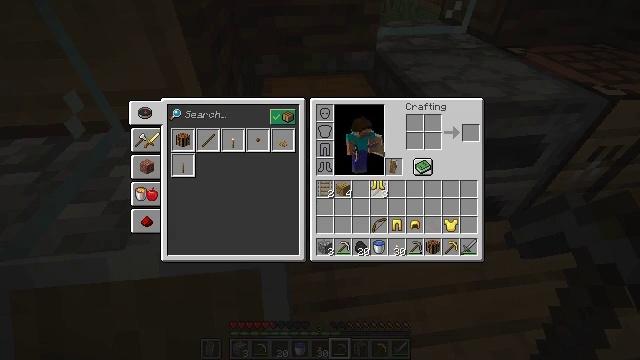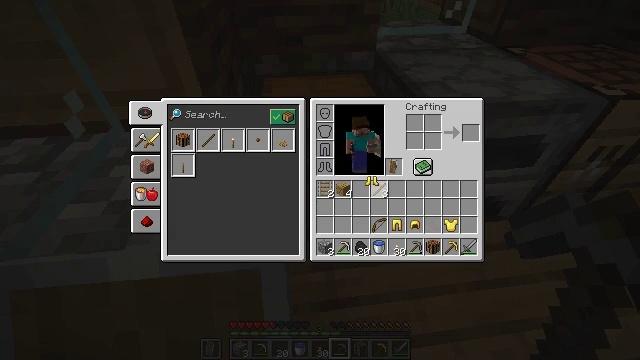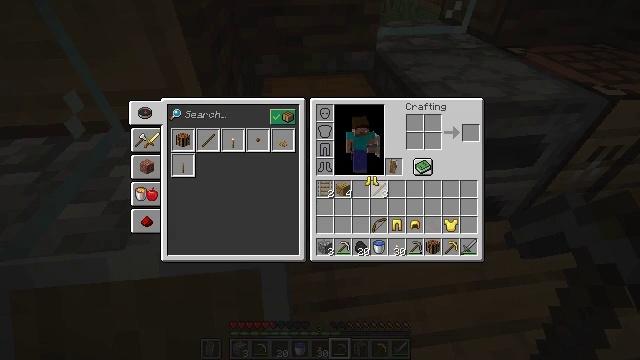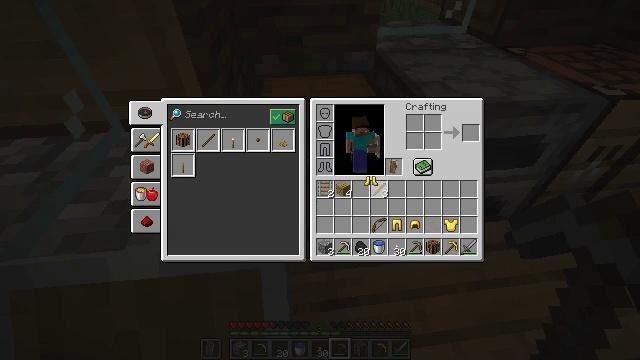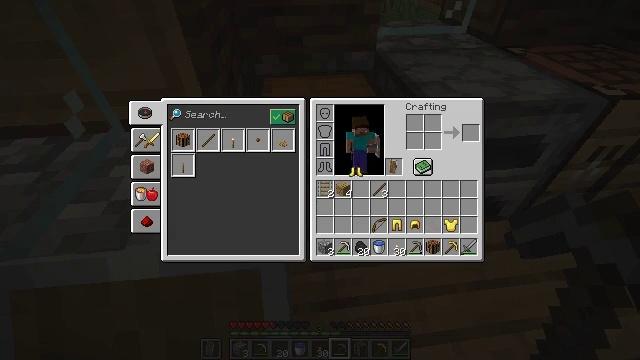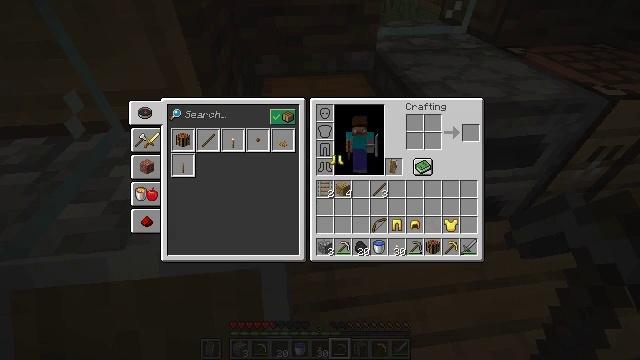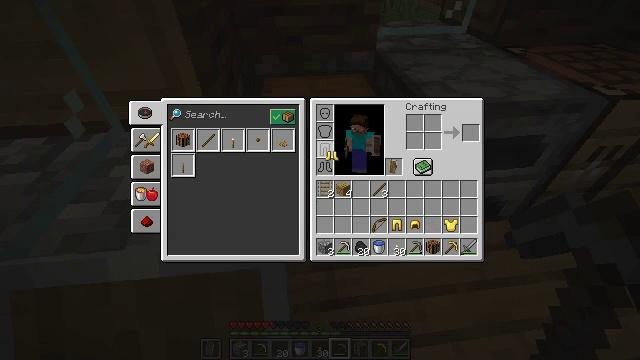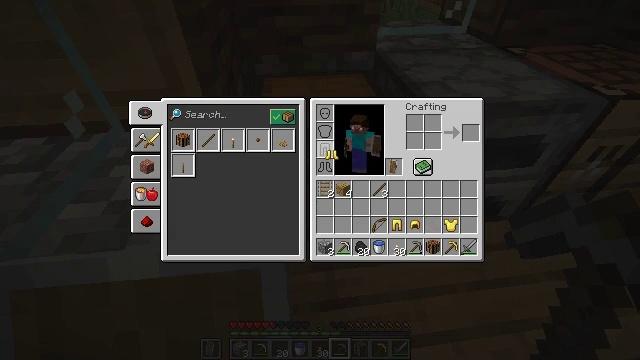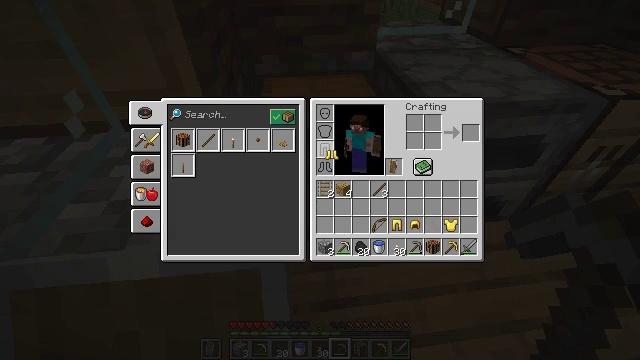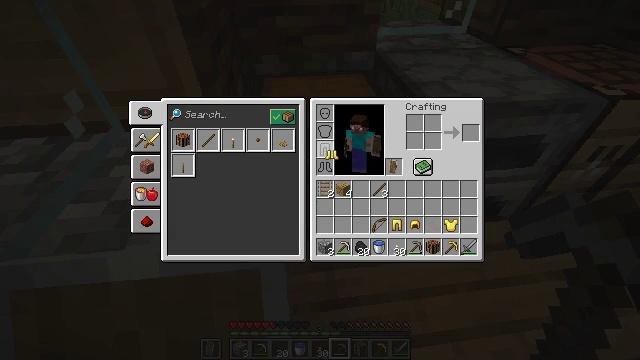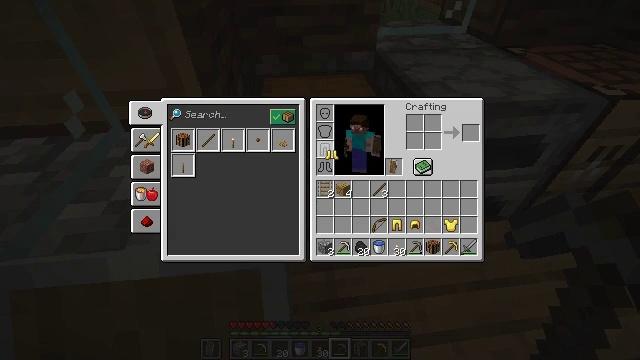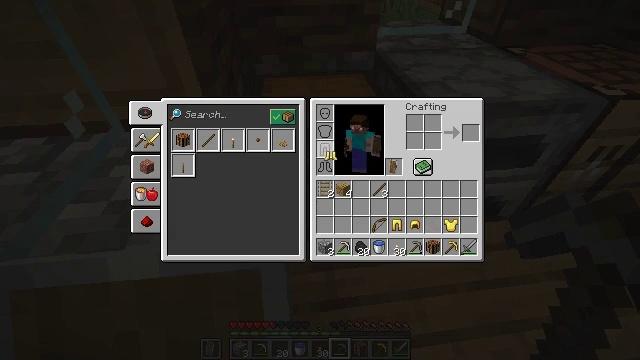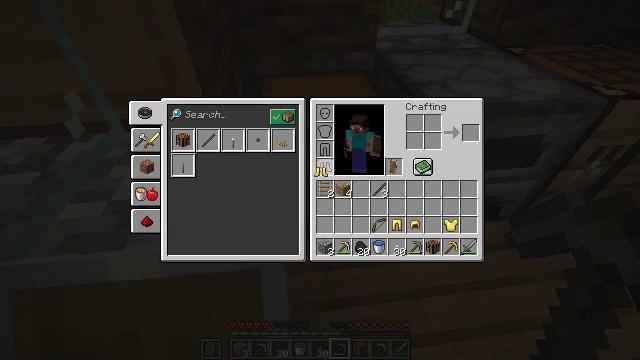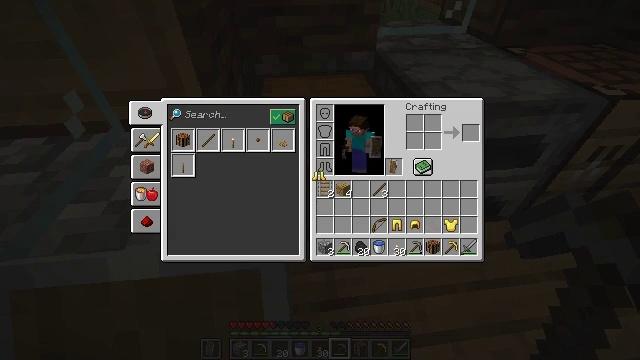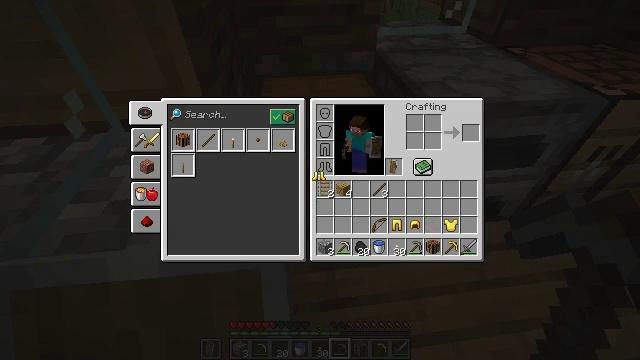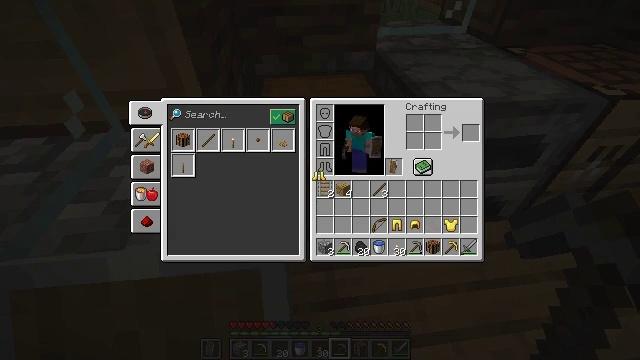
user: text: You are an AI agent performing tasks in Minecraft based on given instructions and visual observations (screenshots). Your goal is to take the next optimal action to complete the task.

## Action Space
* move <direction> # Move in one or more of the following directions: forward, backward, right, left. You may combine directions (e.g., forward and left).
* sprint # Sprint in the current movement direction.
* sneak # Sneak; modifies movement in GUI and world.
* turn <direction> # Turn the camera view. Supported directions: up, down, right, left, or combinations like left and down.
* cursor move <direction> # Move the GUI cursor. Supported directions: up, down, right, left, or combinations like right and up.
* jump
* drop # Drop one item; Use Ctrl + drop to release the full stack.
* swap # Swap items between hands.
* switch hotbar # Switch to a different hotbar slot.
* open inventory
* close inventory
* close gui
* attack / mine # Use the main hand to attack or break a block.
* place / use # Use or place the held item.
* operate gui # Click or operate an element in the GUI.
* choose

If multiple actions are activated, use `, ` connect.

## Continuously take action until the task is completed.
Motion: motion action
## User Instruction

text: Break the grass block.
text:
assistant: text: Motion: no_op
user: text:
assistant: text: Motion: no_op
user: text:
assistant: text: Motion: no_op
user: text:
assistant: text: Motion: turn left and up
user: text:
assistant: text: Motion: turn left and up
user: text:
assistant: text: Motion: no_op
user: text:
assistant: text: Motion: no_op
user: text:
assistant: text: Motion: no_op
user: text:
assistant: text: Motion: no_op
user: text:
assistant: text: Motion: no_op
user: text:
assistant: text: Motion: no_op
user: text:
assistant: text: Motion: turn left and down
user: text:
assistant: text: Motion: no_op
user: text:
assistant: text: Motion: no_op
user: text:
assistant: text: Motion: no_op
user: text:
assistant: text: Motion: no_op
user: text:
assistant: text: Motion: no_op
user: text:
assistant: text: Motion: attack / mine
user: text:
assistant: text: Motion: attack / mine
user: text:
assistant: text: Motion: attack / mine
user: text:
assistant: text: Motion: no_op
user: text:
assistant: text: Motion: no_op
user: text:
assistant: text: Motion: no_op
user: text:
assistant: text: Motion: no_op
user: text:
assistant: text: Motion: no_op
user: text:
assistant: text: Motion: no_op
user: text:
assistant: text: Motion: turn right and down
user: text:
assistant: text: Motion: turn right and down
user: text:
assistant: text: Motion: turn right and down
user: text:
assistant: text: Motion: no_op